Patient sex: F
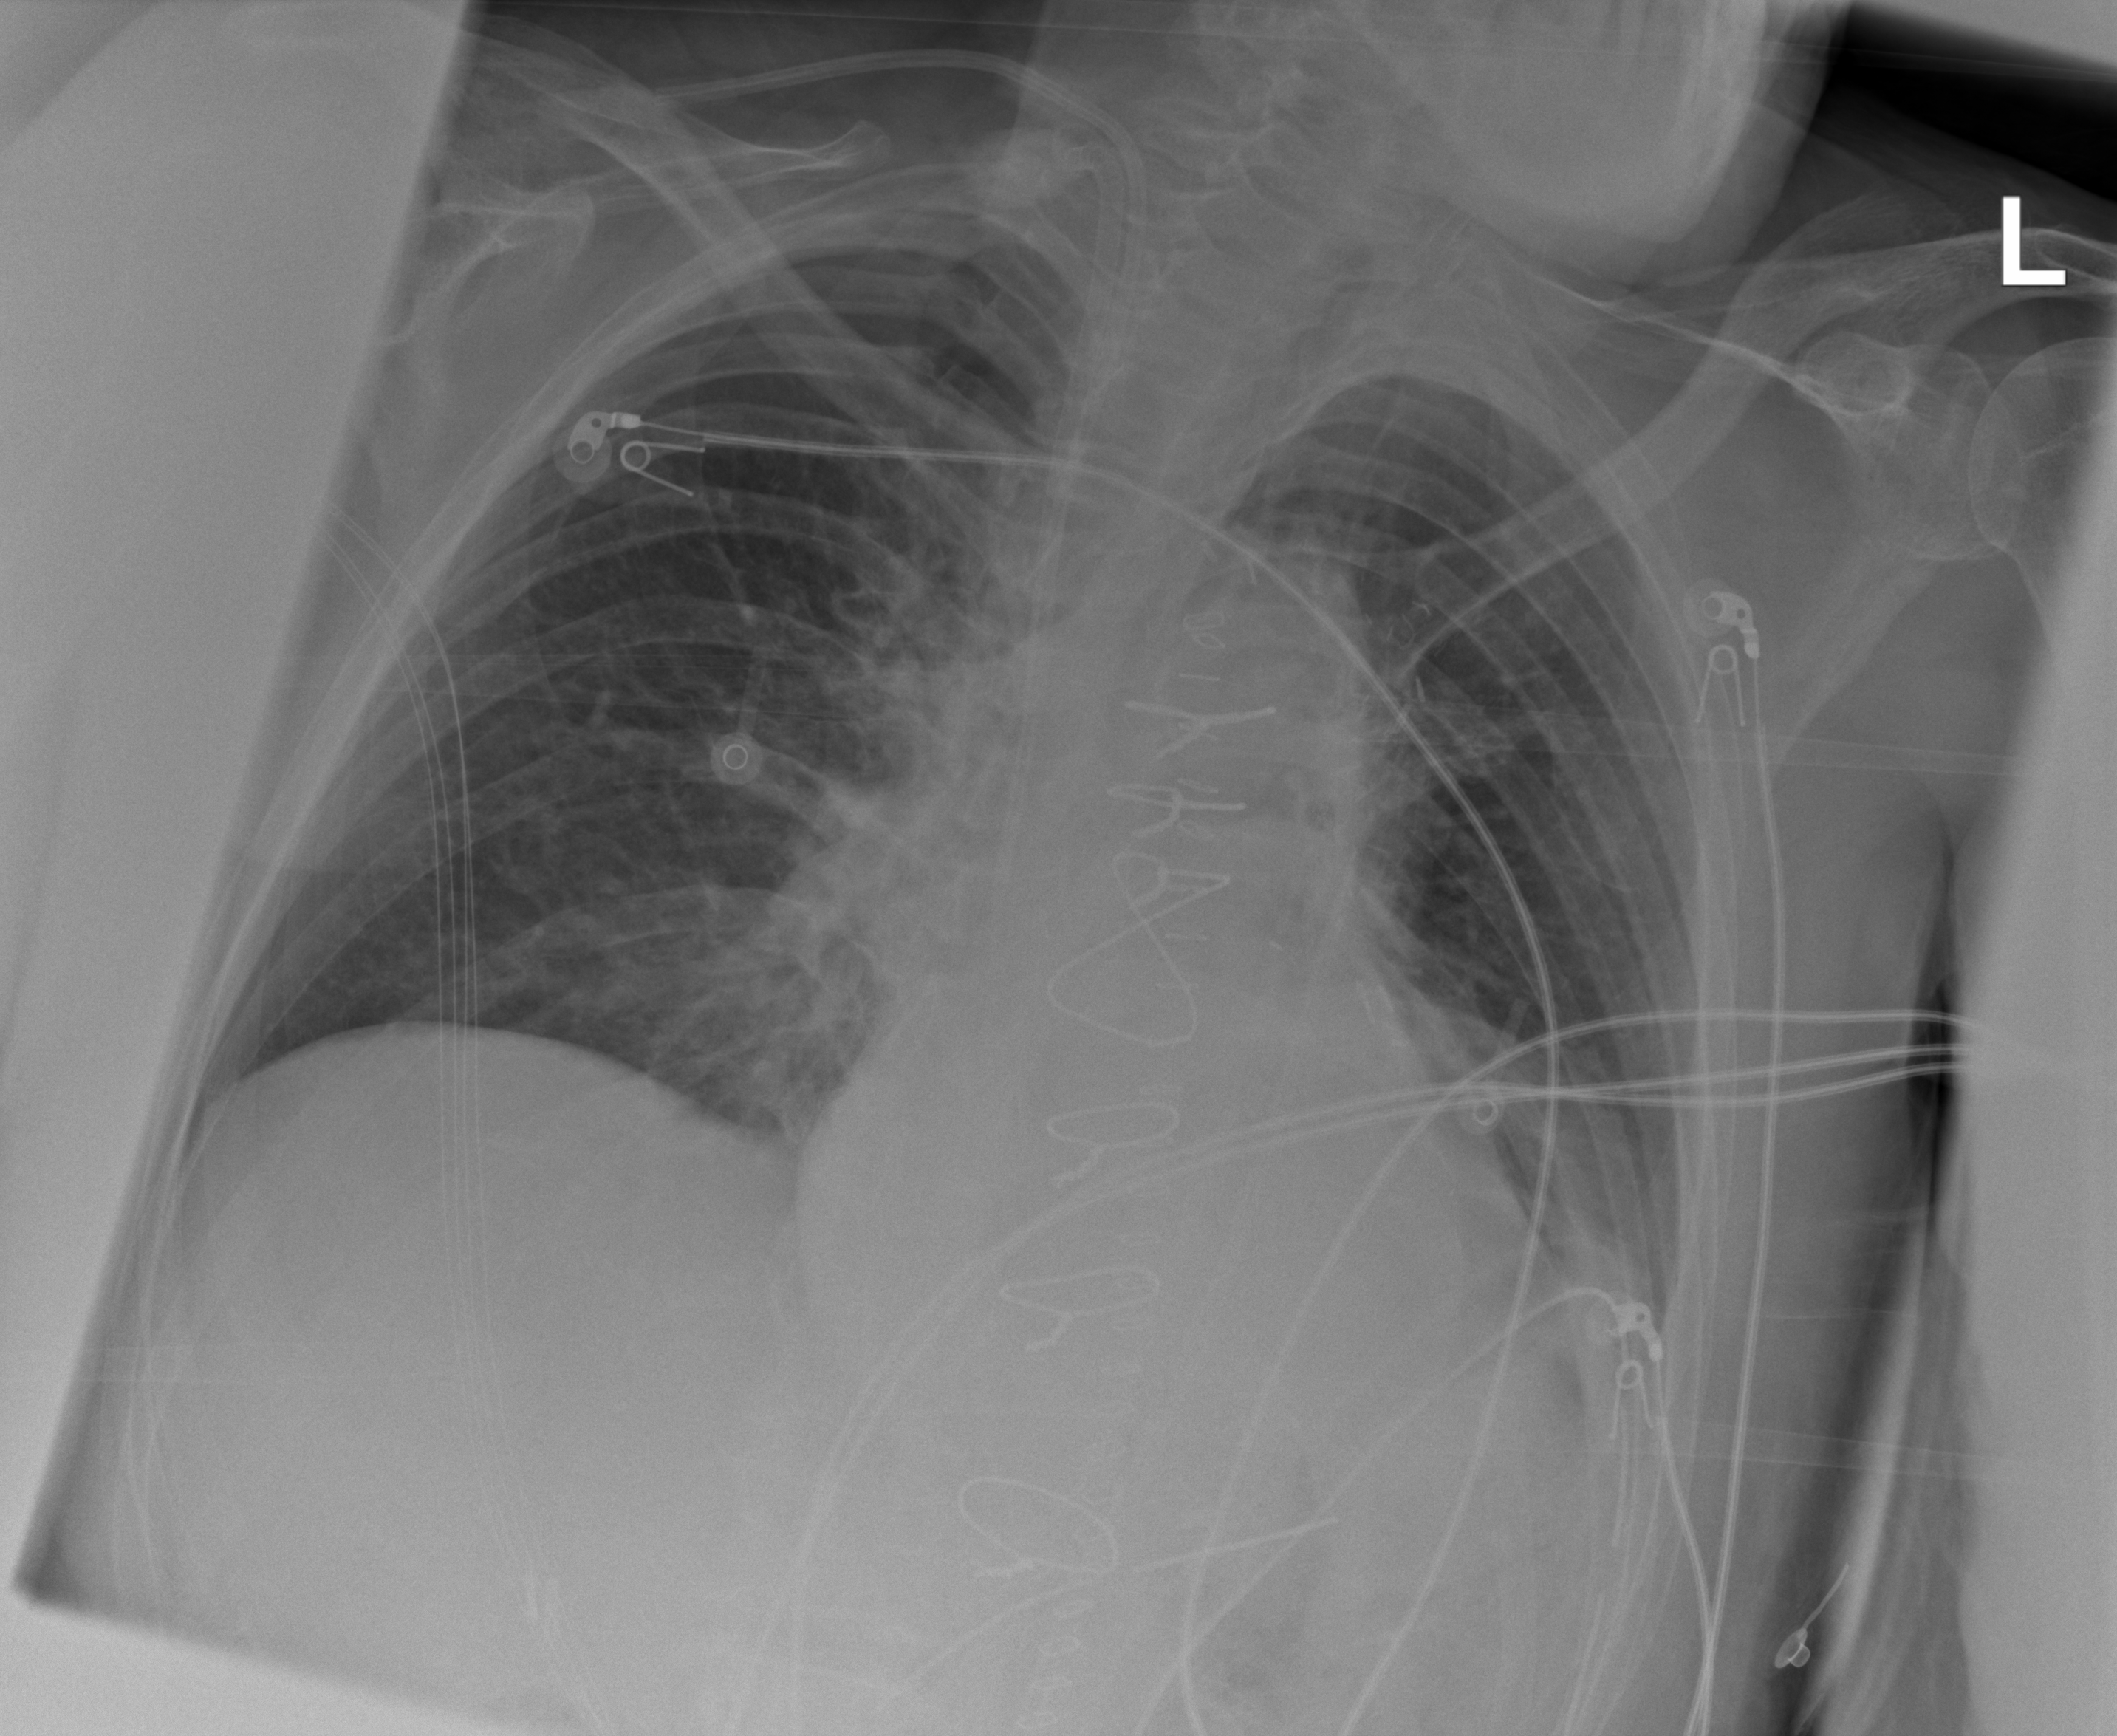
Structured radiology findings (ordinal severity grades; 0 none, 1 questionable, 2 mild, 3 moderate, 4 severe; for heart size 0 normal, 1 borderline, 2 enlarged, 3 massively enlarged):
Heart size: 0
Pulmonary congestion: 0
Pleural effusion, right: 0
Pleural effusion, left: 1
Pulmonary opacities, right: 0
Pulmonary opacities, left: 0
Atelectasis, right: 0
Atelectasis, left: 0